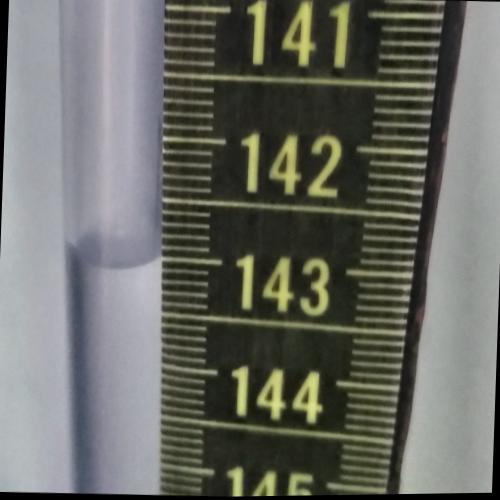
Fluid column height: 143.1 cm